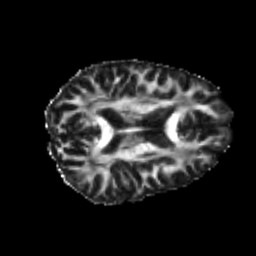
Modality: FA
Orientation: axial
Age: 23
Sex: male
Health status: healthy
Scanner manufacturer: philips
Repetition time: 7.388 s
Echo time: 0.08599 s